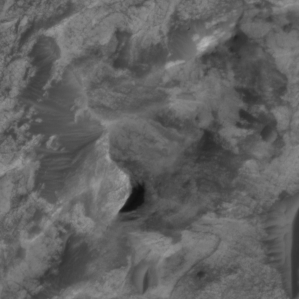
Label: non_frost